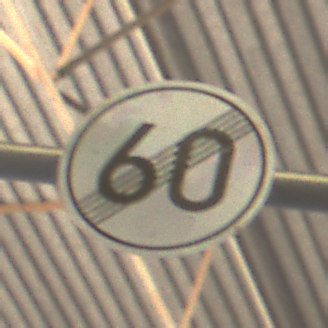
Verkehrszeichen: EndeGeschwindigkeit60
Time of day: Midday
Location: Indoor (Urban)
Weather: NotSpecified
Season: NotSpecified
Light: Natural